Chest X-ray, PA view. Patient: 65 years old, sex F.
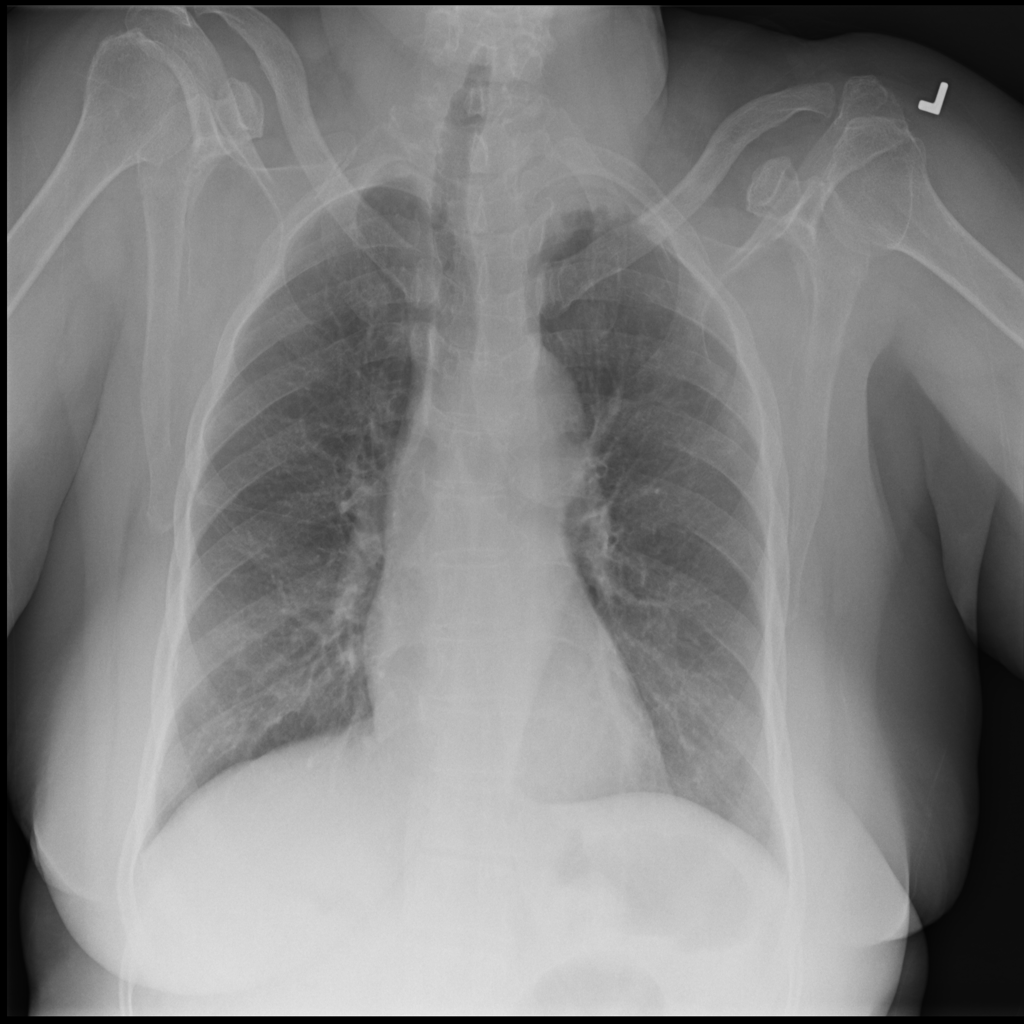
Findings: Infiltration, Mass, Pleural_Thickening